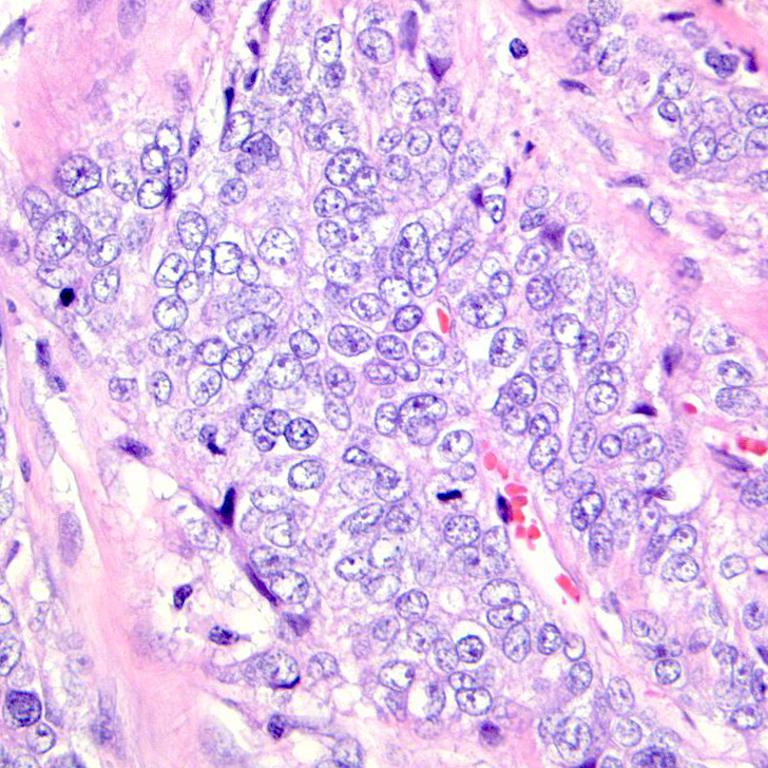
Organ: colon
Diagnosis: adenocarcinomas